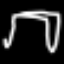
Label: pants